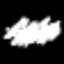
Label: squiggle